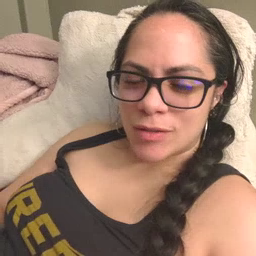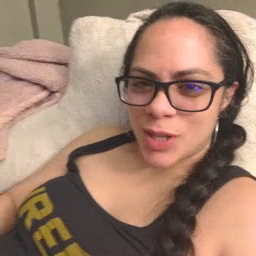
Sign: boy